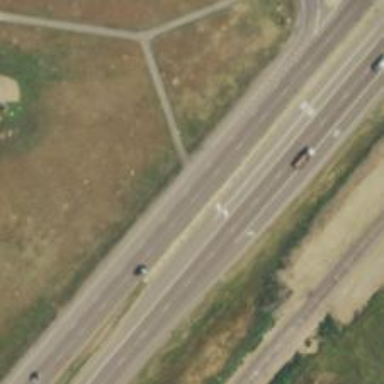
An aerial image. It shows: Asphalt road classified as trunk highway.